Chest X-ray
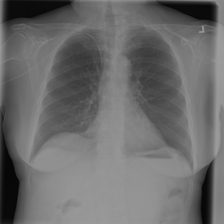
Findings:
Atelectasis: negative
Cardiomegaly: negative
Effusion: negative
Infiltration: negative
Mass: negative
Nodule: negative
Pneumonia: negative
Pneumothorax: negative
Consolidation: negative
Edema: negative
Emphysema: negative
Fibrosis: negative
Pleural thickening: negative
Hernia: negative